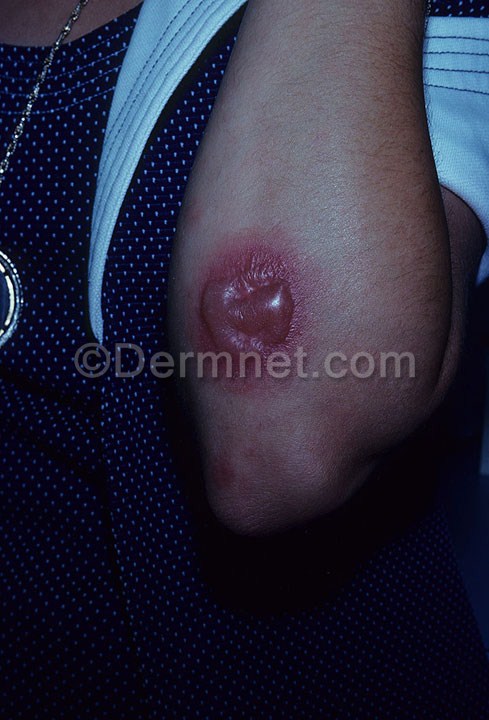
Disease: Exanthems and Drug Eruptions